Interaction volume radius: 5 \u00c5
Interaction volume height: 20 \u00c5
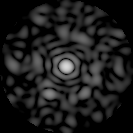
Disorder parameter: 0.8263